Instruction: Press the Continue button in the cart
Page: cart
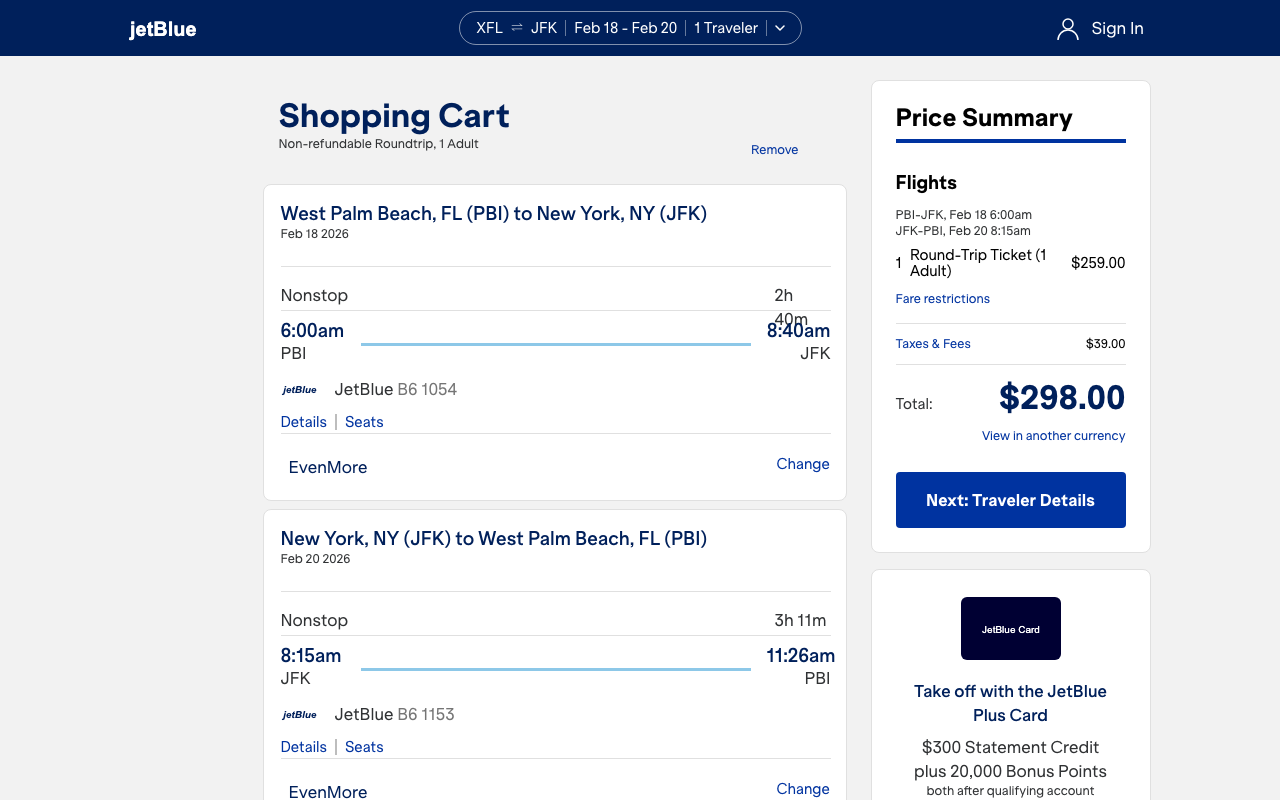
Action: click